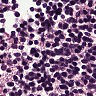
Metastatic tissue present: no